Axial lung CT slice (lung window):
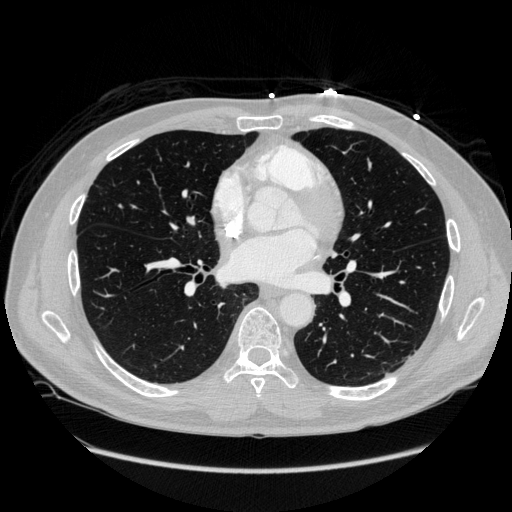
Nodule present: no